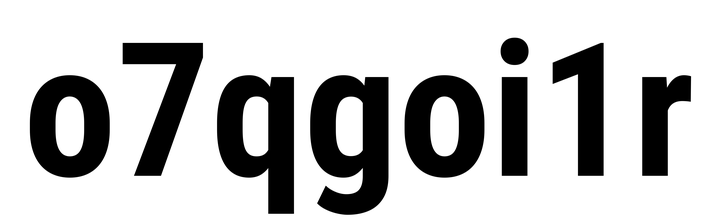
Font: Roboto_Condensed_Bold